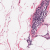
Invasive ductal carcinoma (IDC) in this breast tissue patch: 0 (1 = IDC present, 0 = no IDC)